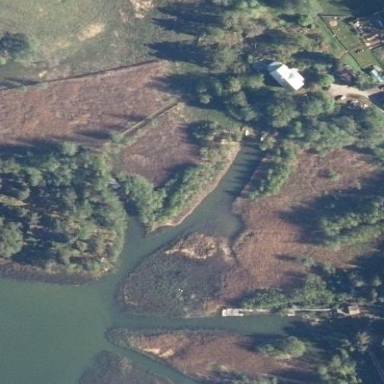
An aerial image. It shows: Wetland area dominated by reedbeds.